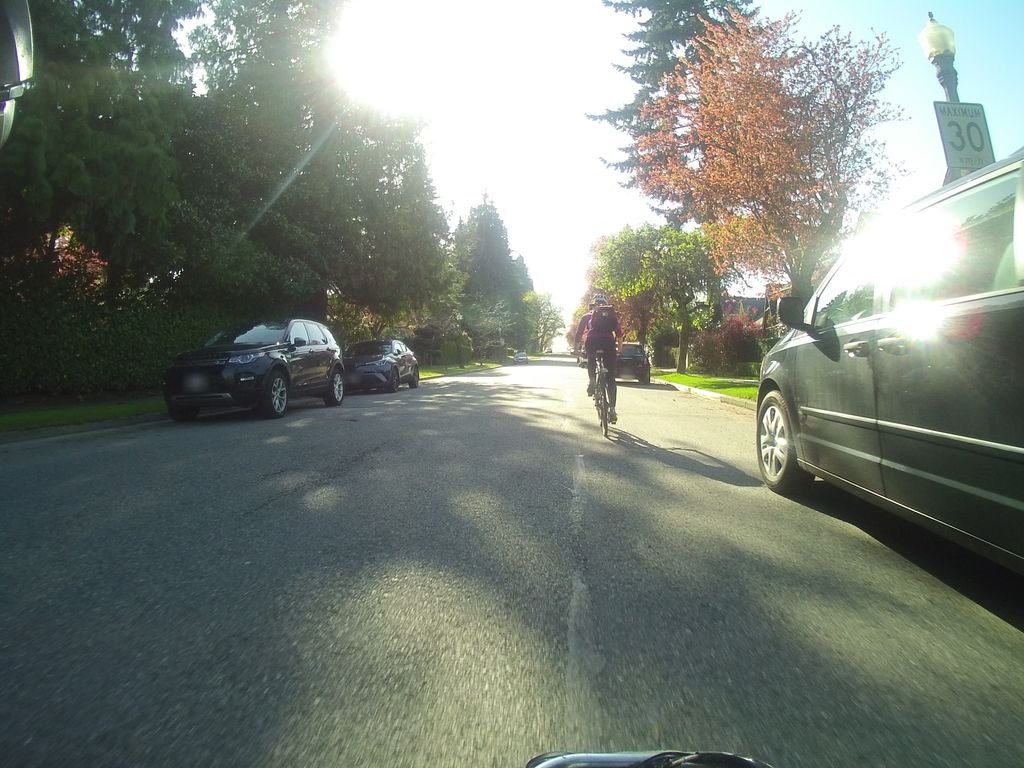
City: vancouver